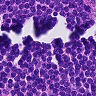
Metastatic tissue present: no